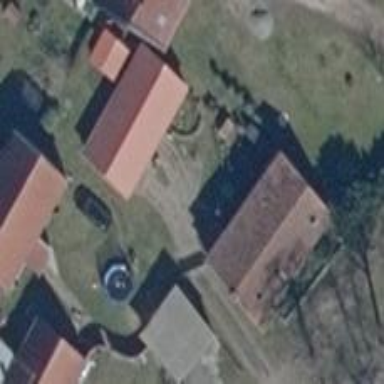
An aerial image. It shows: Simple house.